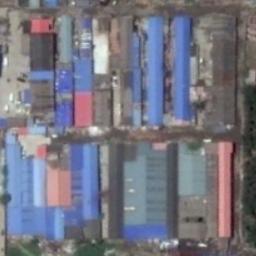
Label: industrial_area